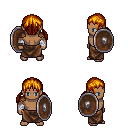
a pixel art fantasy rpg character, male body template, human, dark skin, leather shoulder armor, robe skirt, dark blonde twin-tailed hairstyle, white cloth bandages, shield, four views (front, back, left, right), 2x2 character sprite sheet, small pixel art, hard edges, no anti-aliasing